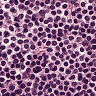
Metastatic tissue present: no